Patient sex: M
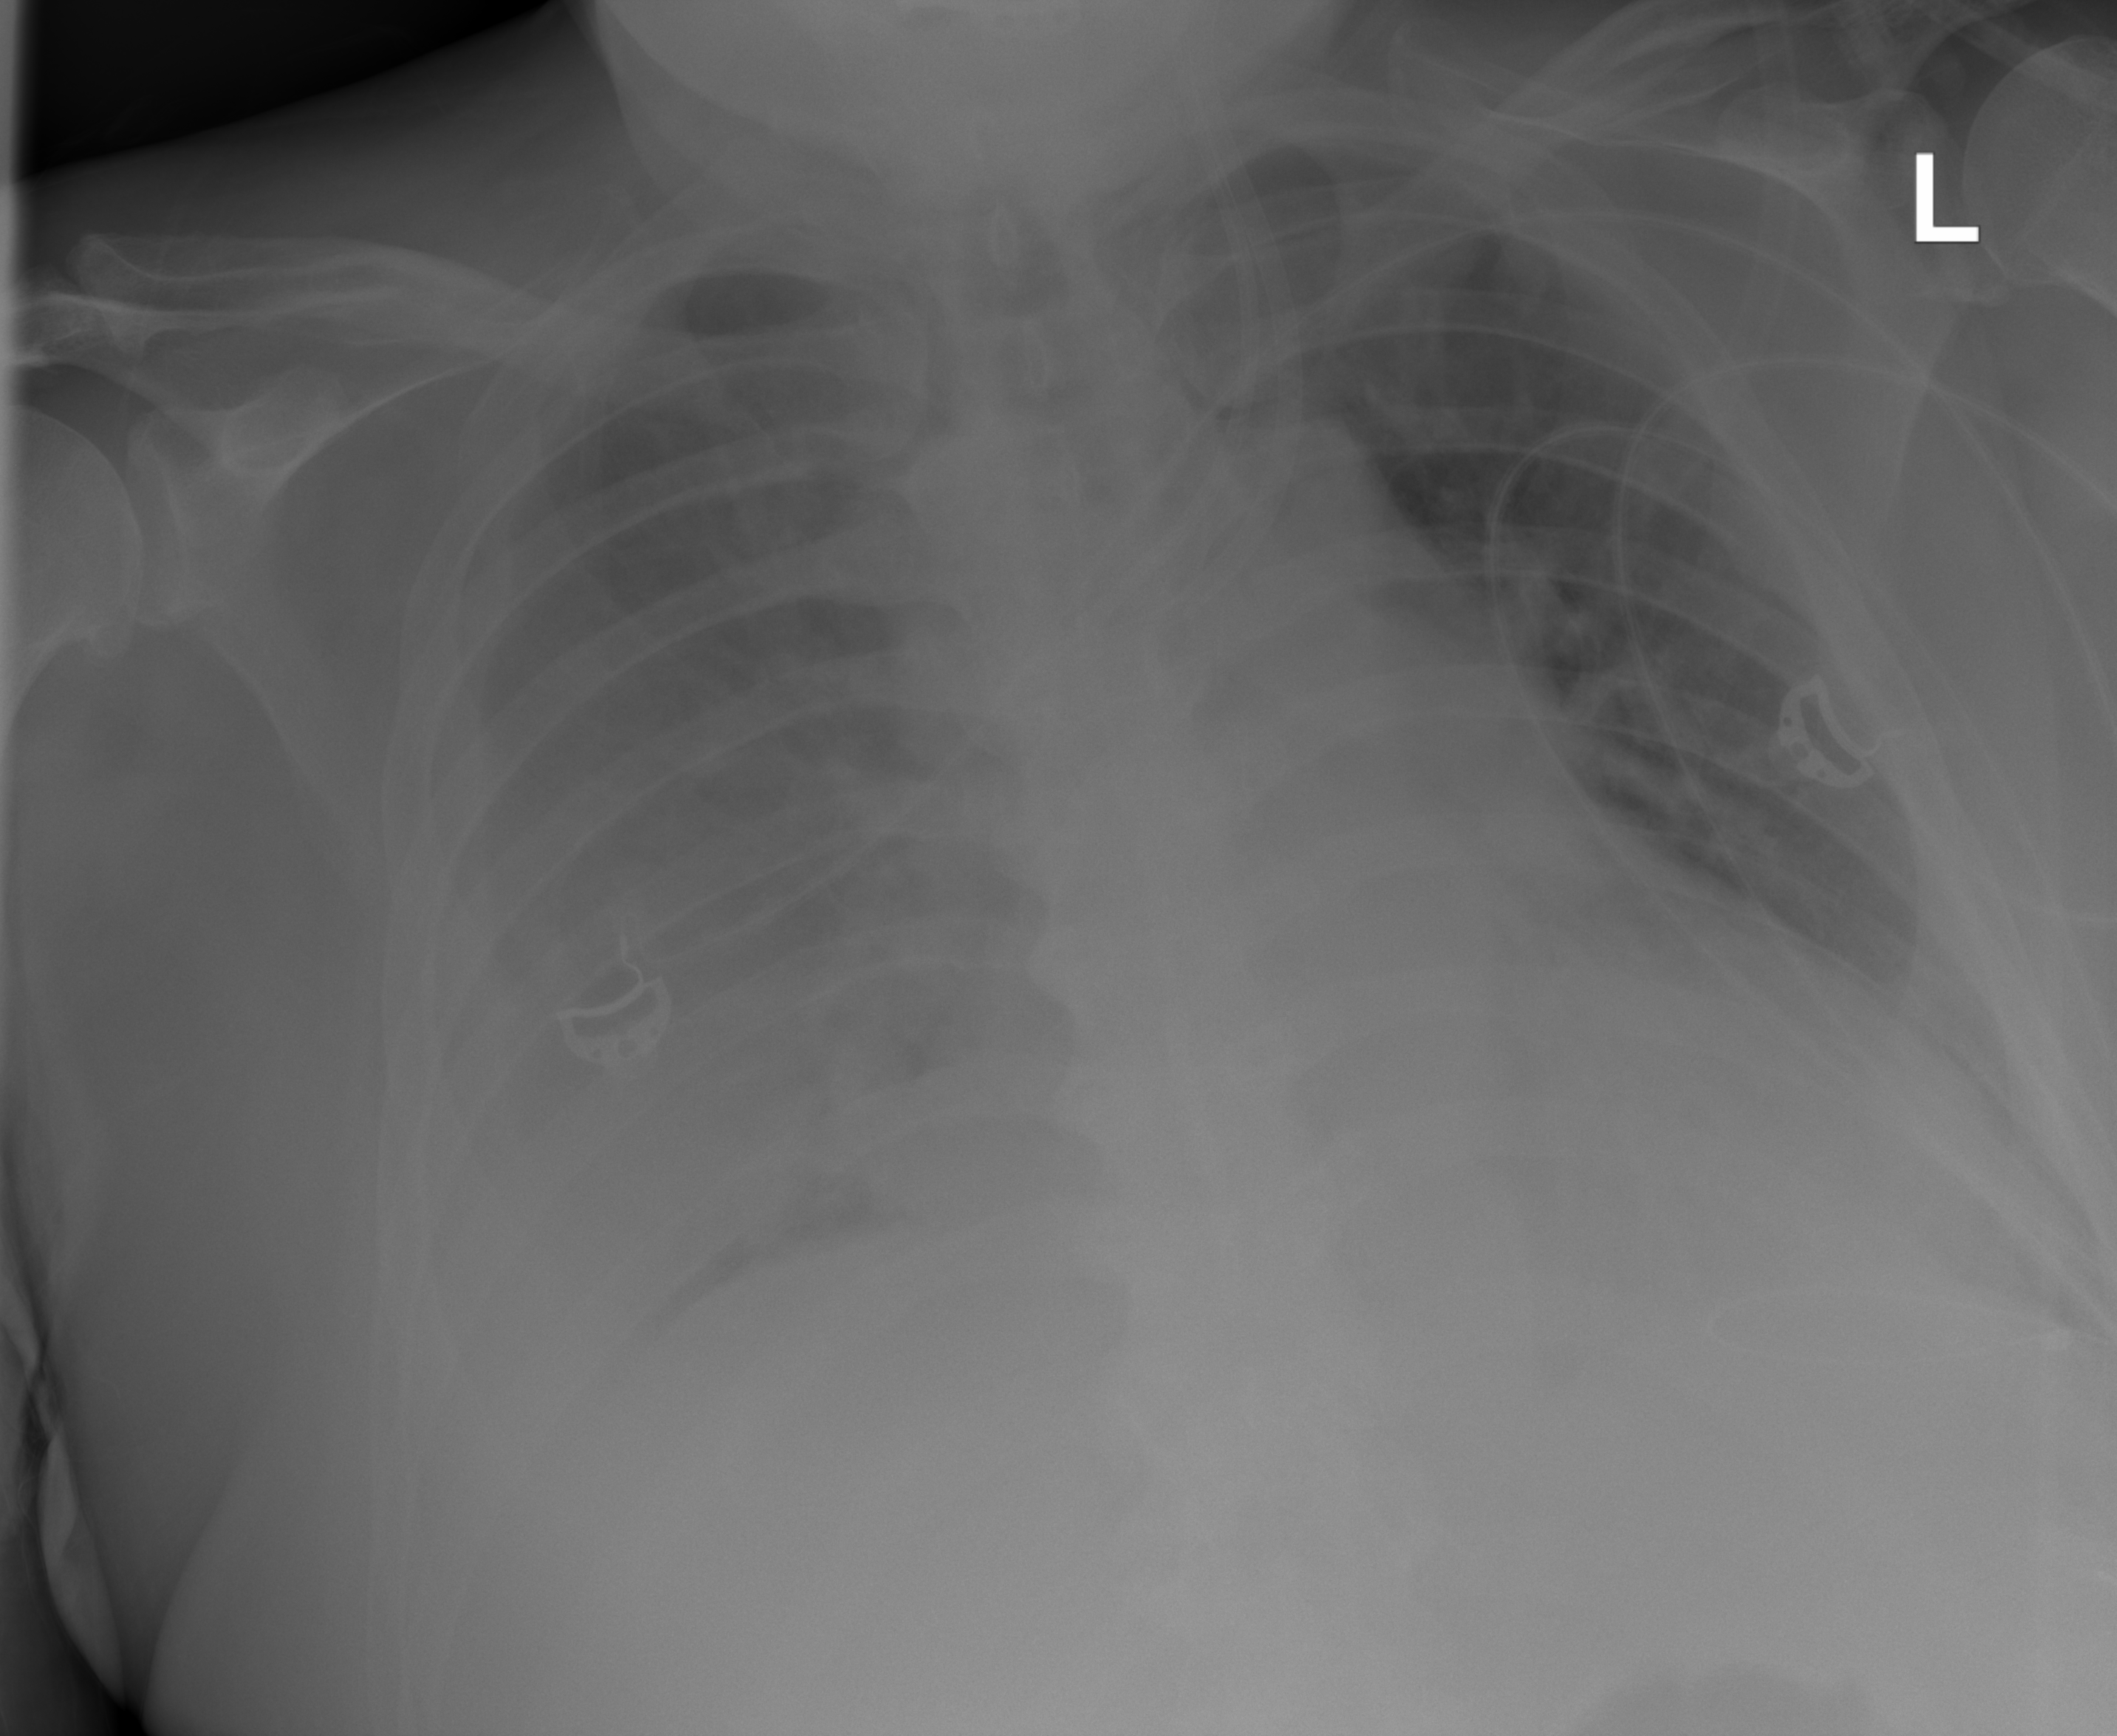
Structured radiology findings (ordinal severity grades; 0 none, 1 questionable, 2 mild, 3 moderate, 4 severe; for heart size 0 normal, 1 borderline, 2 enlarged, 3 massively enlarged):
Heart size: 2
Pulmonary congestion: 0
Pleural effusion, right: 3
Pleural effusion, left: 0
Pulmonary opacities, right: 3
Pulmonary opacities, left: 0
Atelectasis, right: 3
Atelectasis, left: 2